Interaction volume radius: 5 \u00c5
Interaction volume height: 25 \u00c5
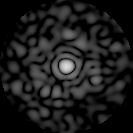
Disorder parameter: 0.8353